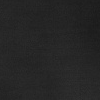
Atmospheric dust classification: dusty